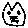
Label: cat